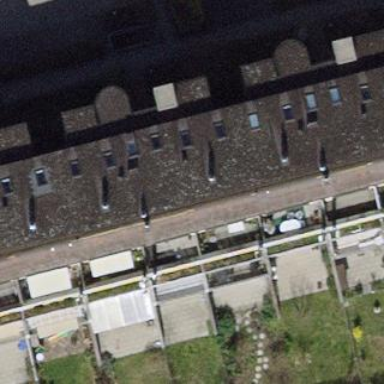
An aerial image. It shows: Apartment building with tile roof in saltbox shape.